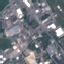
Land use / land cover: Industrial